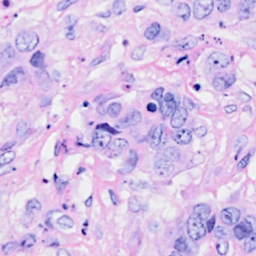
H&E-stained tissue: Breast